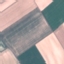
Land use / land cover class: AnnualCrop